Brain MRI, modality: ceT1
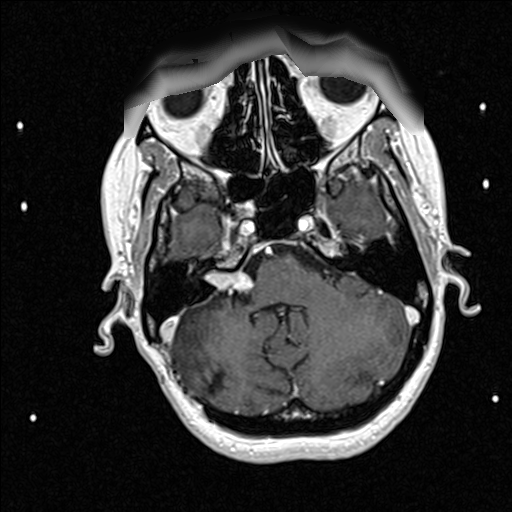